Question: I recently started developing a Spring MVC maven project. After I run 'mvn eclipse:eclipse' command from the run configurations all the maven dependencies are displayed outside the project and not under "Maven Dependencies" Hierarchy view. When I switch my project perspective to Java from Java EE then the dependencies are found under 'Referenced Libararies'.

My <URL> metadata file contents.
Anybody got idea on how to display all the jars under the 'Maven Dependencies' view?
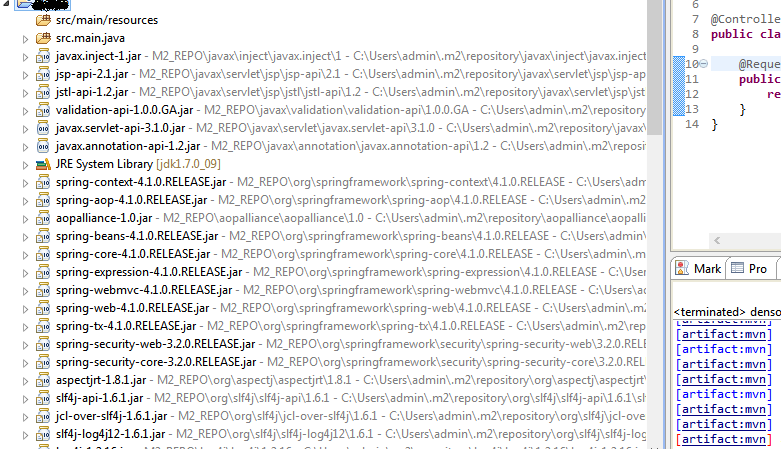
Answer: I thought, giving an answer might be better than writing comments.
Assume you have the following project directory:
'''
/hello-world/
+-- src/
+-- pom.xml
'''
You now run a 'mvn eclipse:eclipse' inside that directory to it. This will create some meta files:
'''
/hello-world/
+-- src/
+-- pom.xml
+-- .project
+-- .classpath
'''
The '.project' file will contain a comment line with the statement
> NO_M2ECLIPSE_SUPPORT: Project files created with the maven-eclipse-plugin are not supported in M2Eclipse.
The '.classpath' will have entries for the dependencies like these:
'''
<classpathentry kind="var" path="M2_REPO/com/google/guava/guava/18.0/guava-18.0.jar" sourcepath="M2_REPO/com/google/guava/guava/18.0/guava-18.0-sources.jar"/>
<classpathentry kind="var" path="M2_REPO/junit/junit/4.12/junit-4.12.jar" sourcepath="M2_REPO/junit/junit/4.12/junit-4.12-sources.jar"/>
<classpathentry kind="var" path="M2_REPO/org/hamcrest/hamcrest-core/1.3/hamcrest-core-1.3.jar" sourcepath="M2_REPO/org/hamcrest/hamcrest-core/1.3/hamcrest-core-1.3-sources.jar"/>
'''
Note that these entries are using an eclipse internal variable: 'M2_REPO', which points to your local maven repository. After all these entries are simple library entries. The same that you would get when adding a library to the build path.
If you now import this via "Existing Projects into Workspace", you will exactly get the project that you described. Libraries are simple . And - more important - it doesn't have the maven nature (it is missing the little "M" icon). That was mentioned in the '.project' file. Without the maven nature you do not have some useful and important features for this project.
So, let's repair that. Make a backup of the project directory first (in case of anything going wrong).
First step is to remove the project from eclipse, but not from the harddisk. So simply delete it in eclipse, but don't tick "Delete project contents on disk". You still want to have this project, don't you?
Step 2: Navigate to the project directory and delete any eclipse meta files (I already told you). Afterwards you have the same project directory as in the initial situation.
Step 3: Now you can import this project into eclipse with "Existing Maven Projects". Browse to the directory that contains your project (might be the workspace directory) and select your project.
You will notice afterwards that this project now has the maven nature. There is a little "M" icon at the project icon. Additionally, you will see all libraries under a "Maven Dependencies" node.
Why is that so? Let's have a look at the meta files again:
The '.project' file now also contains the following lines (among others):
'''
<buildCommand><name>org.eclipse.m2e.core.maven2Builder</name></buildCommand>
<nature>org.eclipse.m2e.core.maven2Nature</nature>
'''
The '.classpath' now also has the following entry:
'''
<classpathentry kind="con" path="org.eclipse.m2e.MAVEN2_CLASSPATH_CONTAINER">
<attributes>
<attribute name="maven.pomderived" value="true"/>
</attributes>
</classpathentry>
'''
And the M2E plugin now is doing the rest. Easy, isn't it?